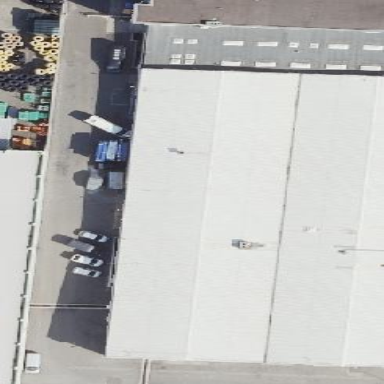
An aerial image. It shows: Industrial building.